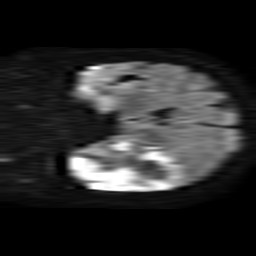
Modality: TRACE
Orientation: coronal
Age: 60
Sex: female
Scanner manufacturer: philips
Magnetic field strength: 1.5 T
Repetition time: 3.522 s
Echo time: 0.07117 s